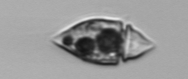
Label: Amphidinium